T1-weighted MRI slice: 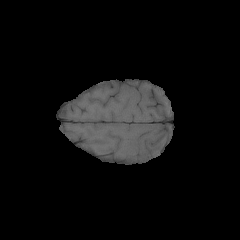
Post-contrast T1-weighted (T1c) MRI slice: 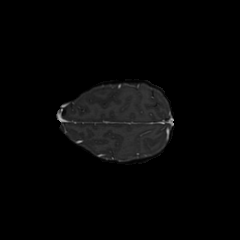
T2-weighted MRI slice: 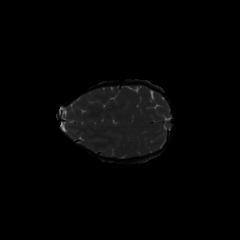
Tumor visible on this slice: no